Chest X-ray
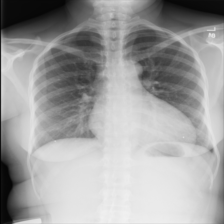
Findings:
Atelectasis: negative
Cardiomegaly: positive
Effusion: negative
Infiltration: negative
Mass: negative
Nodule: negative
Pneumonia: negative
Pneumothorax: negative
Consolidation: negative
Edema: negative
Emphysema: negative
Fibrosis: negative
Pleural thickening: negative
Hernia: negative